Question: I want to convert the cypress messages to a smaller string, for example:
Cypress log

Be converted to:
'-assert expected #buy-price-field to have value 17,169.00'.
How can I do it?
I read the document but I can't find somethings that can solve my problem.
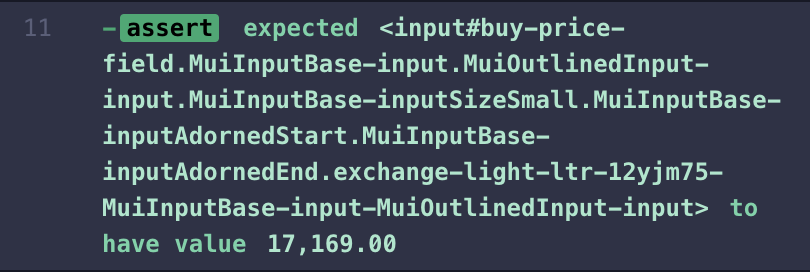
Answer: Instead of short form 'cy.get('input').should('have.value', '17,169.00')' use callback form.
Something like
'''
cy.get('input')
.should($el => {
const price = "17,169.00";
const message = 'expected #buy-price-field to have value ${price}';
expect($el.val(), message).to.eq(price);
})
'''